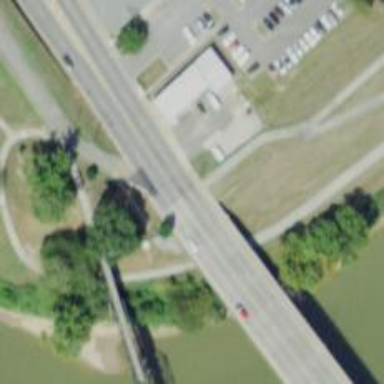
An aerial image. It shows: Cycleway.